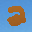
Label: 2